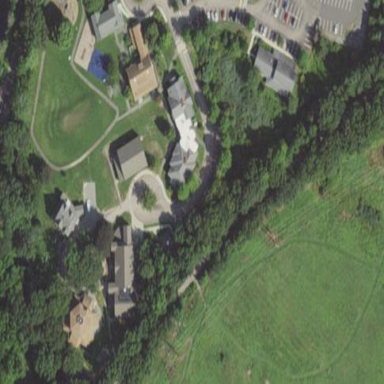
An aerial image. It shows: School.